Field crop: maize
Growth stage: 2
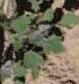
Species: chenopodium